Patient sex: M
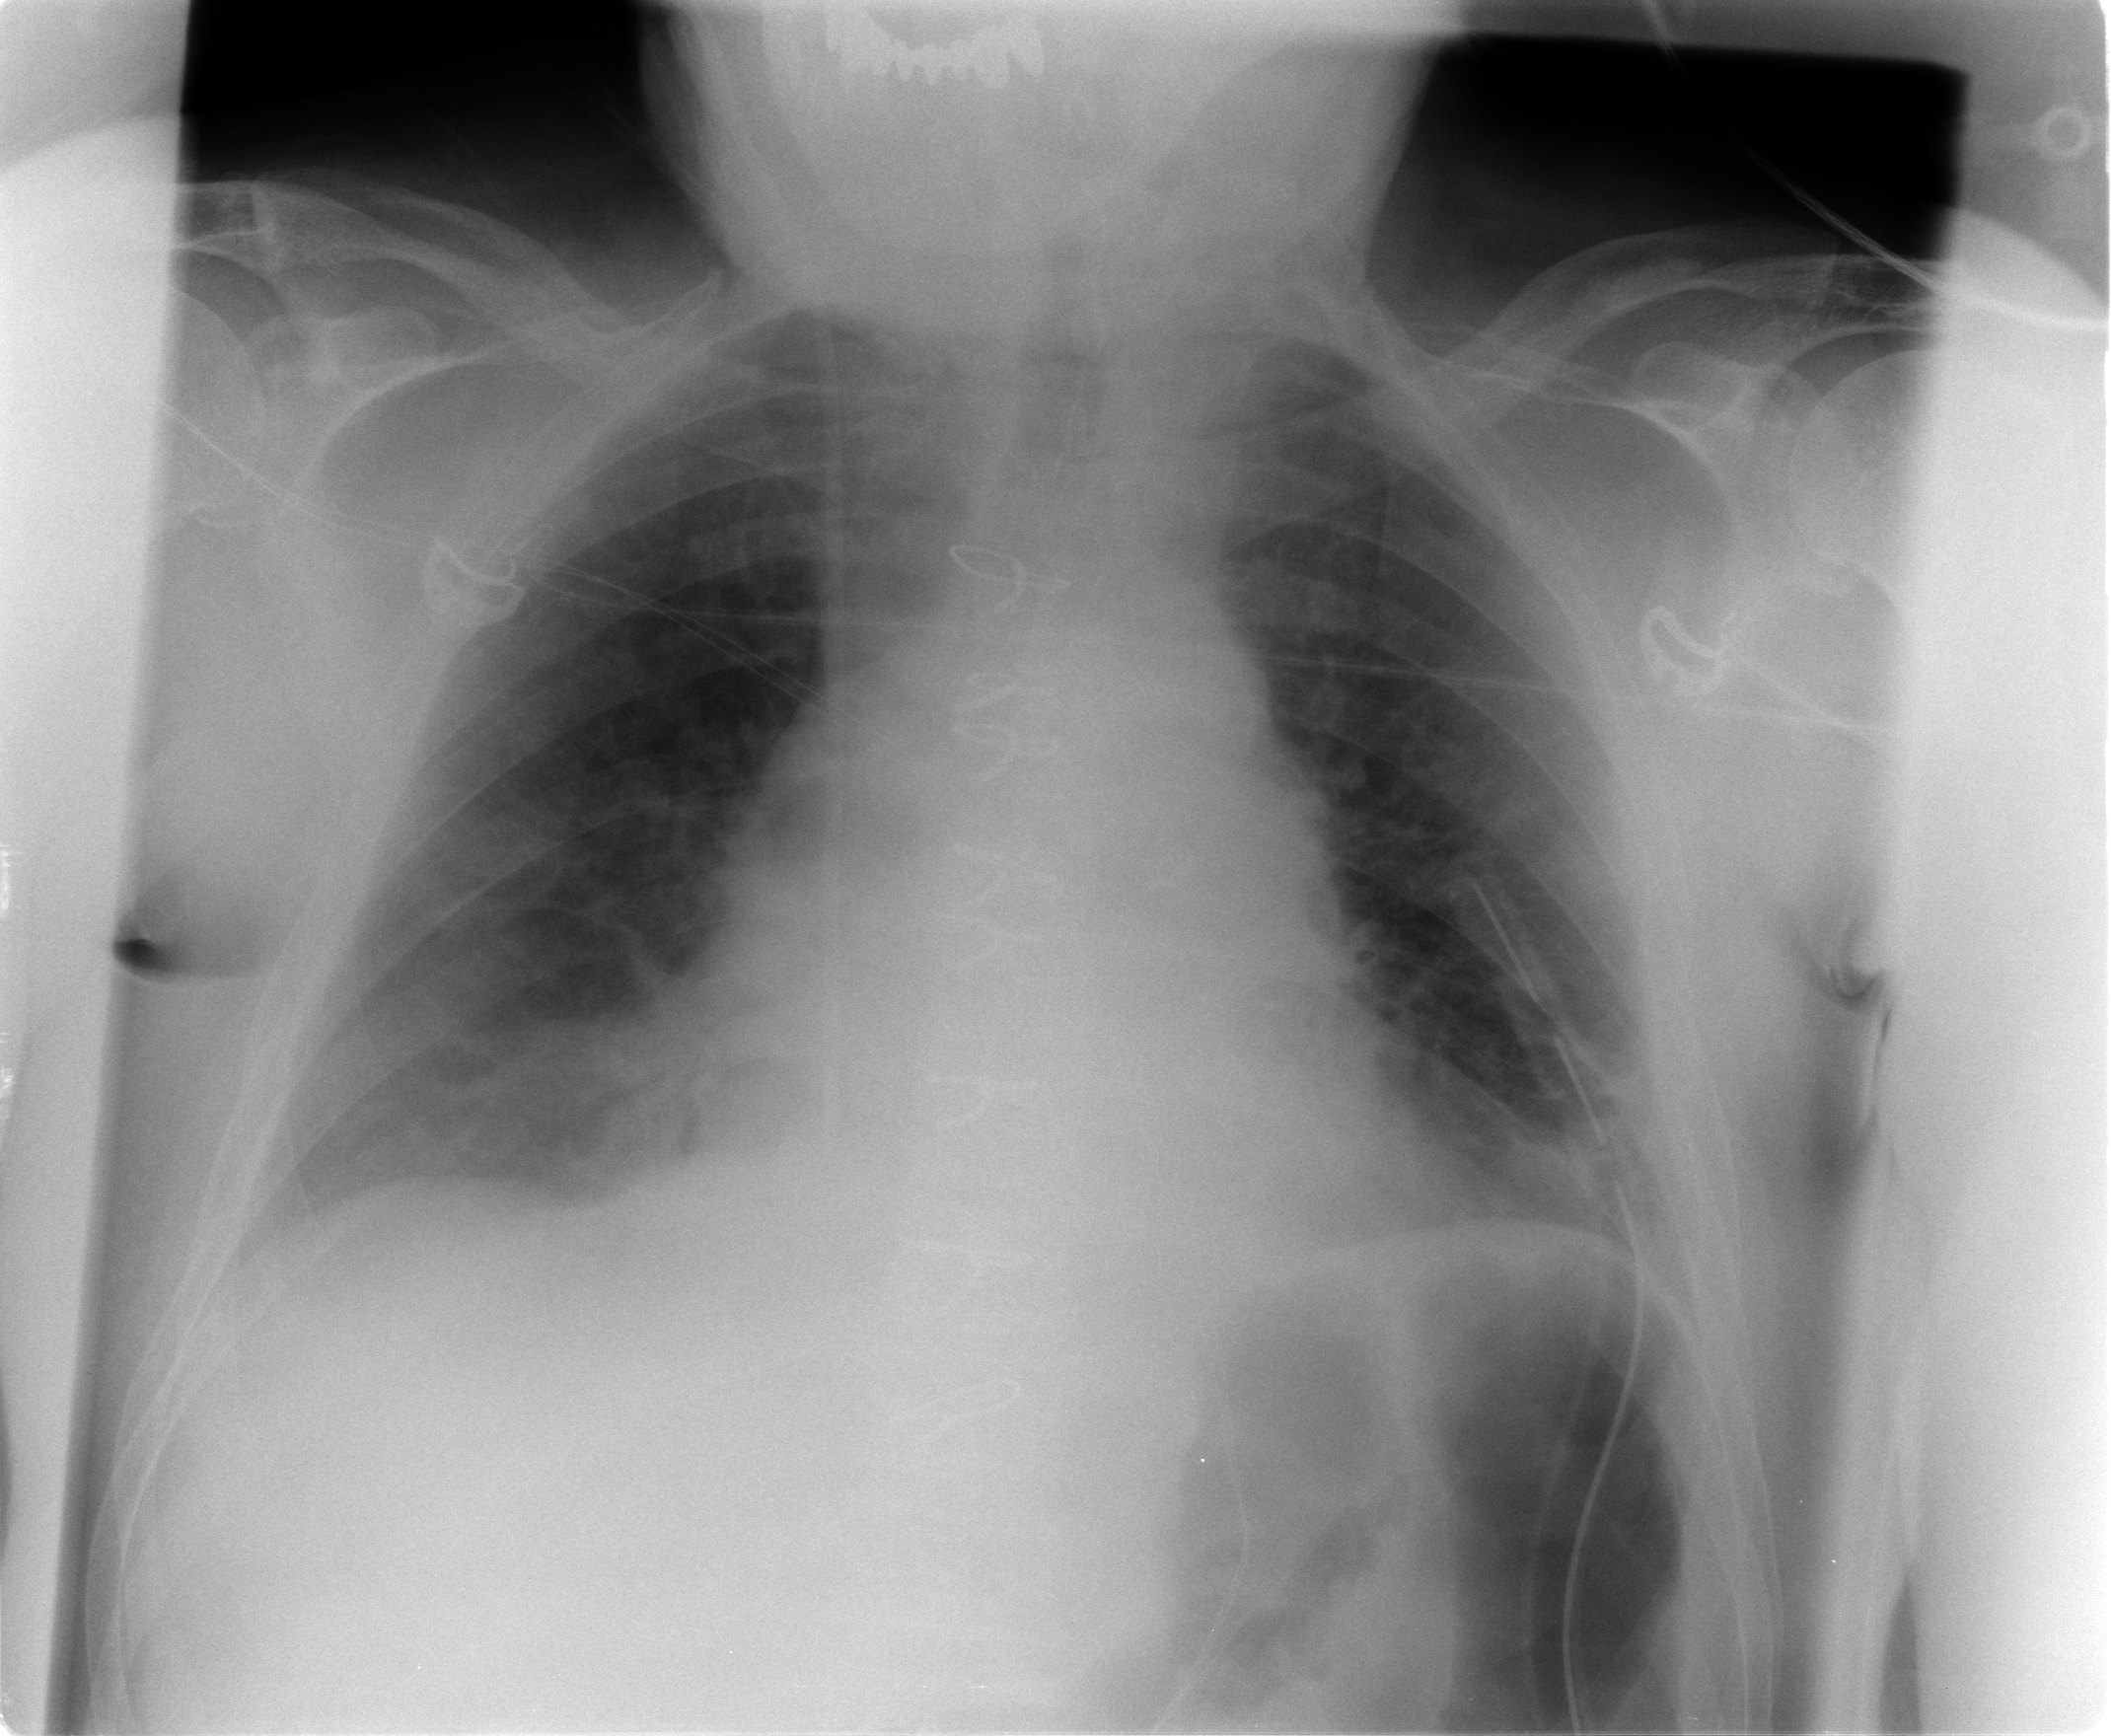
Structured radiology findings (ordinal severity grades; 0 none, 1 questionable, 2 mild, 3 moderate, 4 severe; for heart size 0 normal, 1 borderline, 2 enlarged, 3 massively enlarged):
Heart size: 0
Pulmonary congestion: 0
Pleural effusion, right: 0
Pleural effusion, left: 0
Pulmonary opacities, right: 0
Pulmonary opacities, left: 0
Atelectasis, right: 0
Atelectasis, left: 2